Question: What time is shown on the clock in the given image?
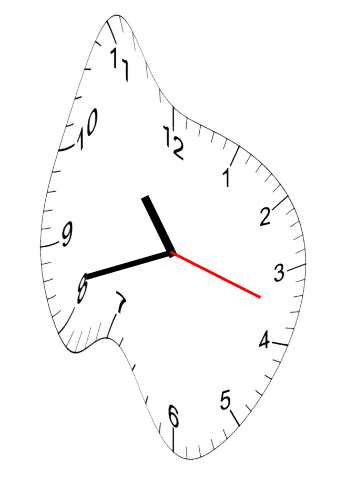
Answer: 10:42:18